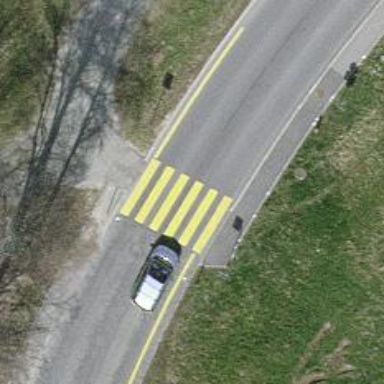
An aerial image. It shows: Uncontrolled zebra crossing with zebra markings.